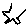
Label: star